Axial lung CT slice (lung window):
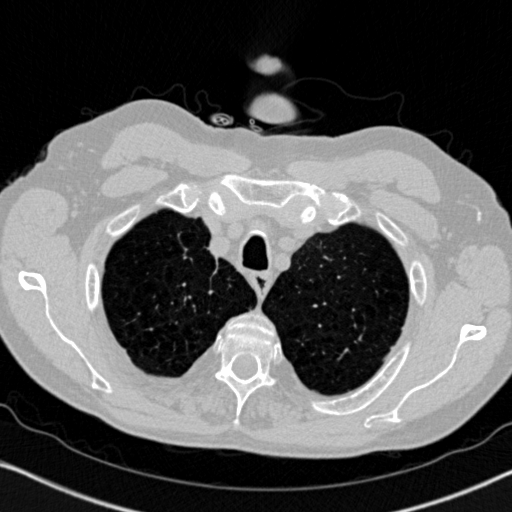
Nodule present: no